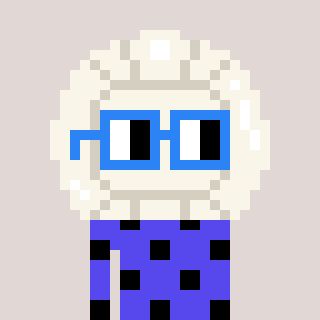
a pixel art character with square blue glasses, a volleyball-shaped head and a computerblue-colored body on a warm background